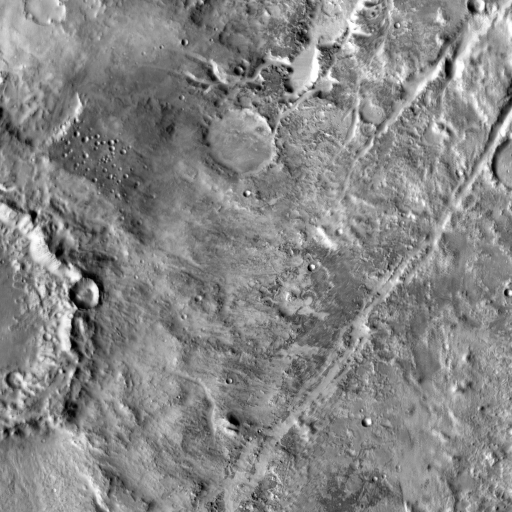
Crater classes present: Background, Other, Buried, Secondary